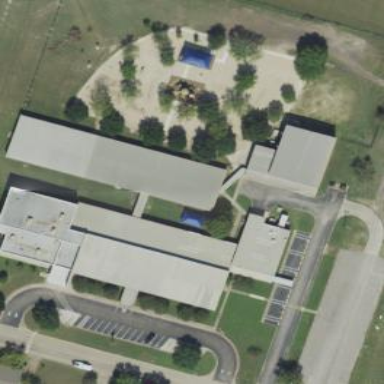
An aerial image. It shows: School.